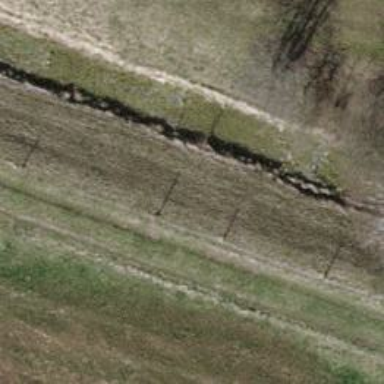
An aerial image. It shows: Fence is in the image.